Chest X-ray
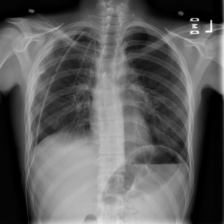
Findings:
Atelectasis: negative
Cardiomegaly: negative
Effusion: negative
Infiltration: negative
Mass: negative
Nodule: negative
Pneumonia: negative
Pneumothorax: negative
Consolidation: negative
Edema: negative
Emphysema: negative
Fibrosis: positive
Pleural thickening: negative
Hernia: negative